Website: home-depot
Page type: payment
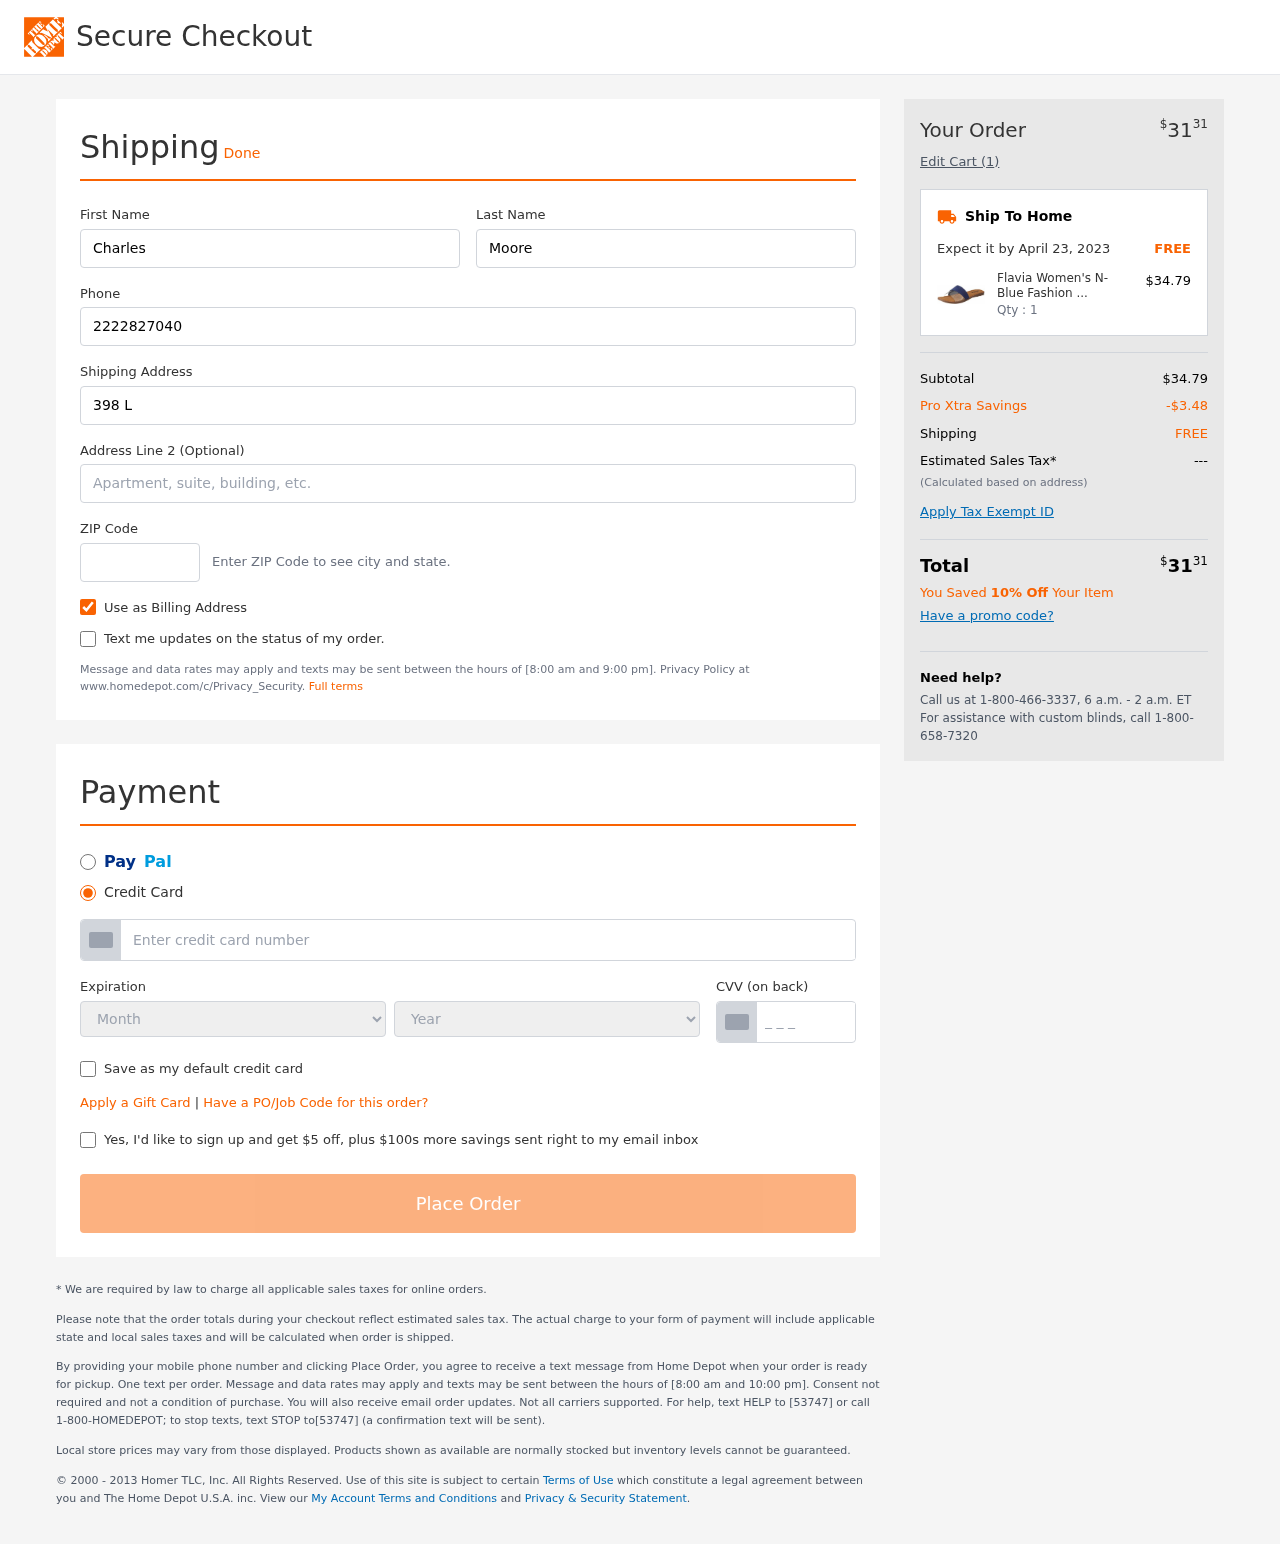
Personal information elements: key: PII_CARD_CVV
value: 697
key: PII_CARD_EXPIRY_MONTH
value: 09
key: PII_CARD_EXPIRY_YEAR
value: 30
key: PII_CARD_NUMBER
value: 4226 2531 3805 9493
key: PII_FIRSTNAME
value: Charles
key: PII_LASTNAME
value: Moore
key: PII_PHONE
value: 2222827040
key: PII_POSTCODE
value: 43465
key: PII_STREET
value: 398 Lisa Inlet
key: PII_STREET2
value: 3689 Curtis Alley
Product elements: key: PRODUCT1_NAME
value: Flavia Women's N-Blue Fashion Slippers-7 UK (39 EU) (8 US) (FL/246/NVY-BLU)
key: PRODUCT1_PRICE
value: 34.79
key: PRODUCT1_QUANTITY
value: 1
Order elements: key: ORDER_TOTAL
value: $3131
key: ORDER_NUM_ITEMS
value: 1
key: ORDER_DELIVERY_DATE
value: April 23, 2023
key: ORDER_SUBTOTAL
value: $34.79
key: ORDER_DISCOUNT
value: -$3.48
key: ORDER_SHIPPING_COST
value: FREE